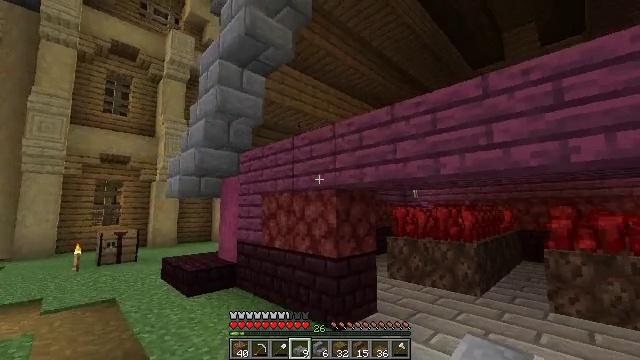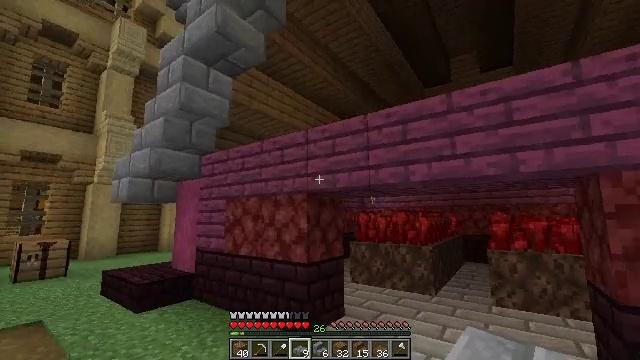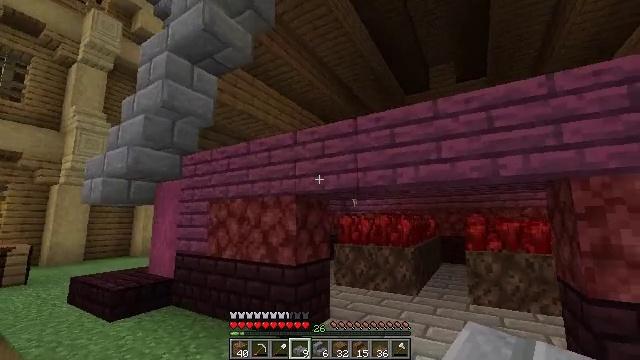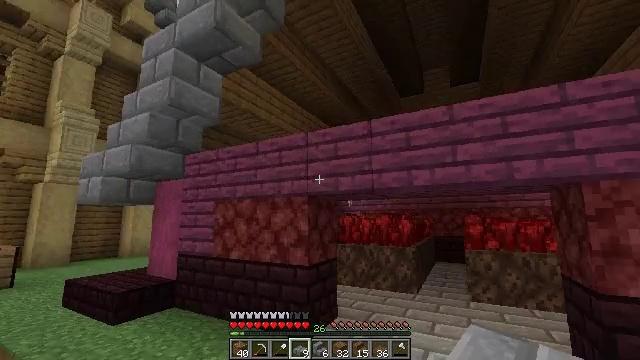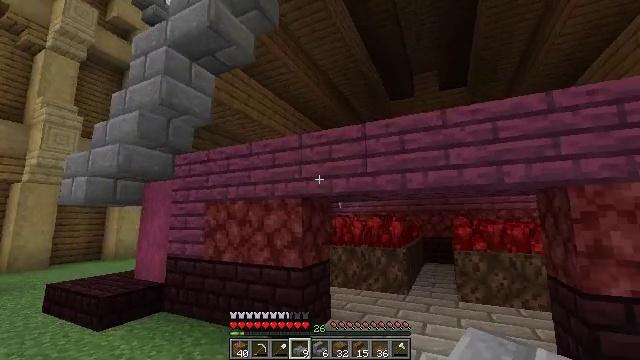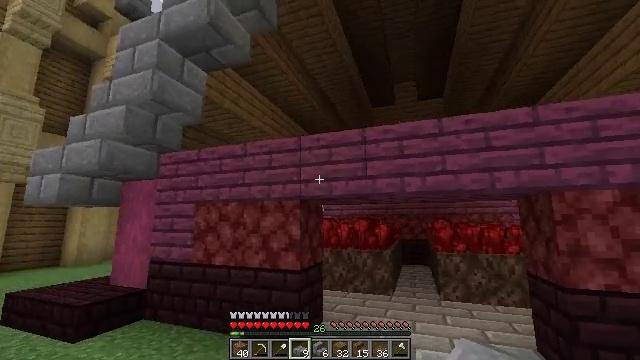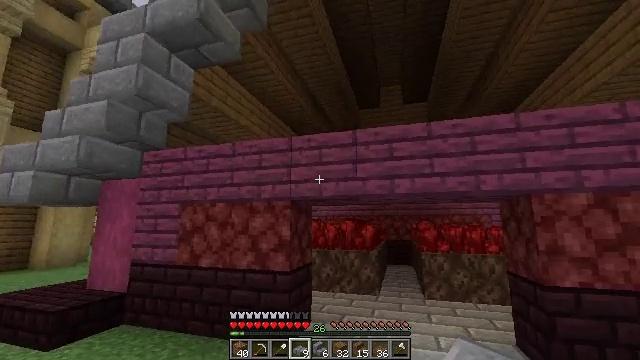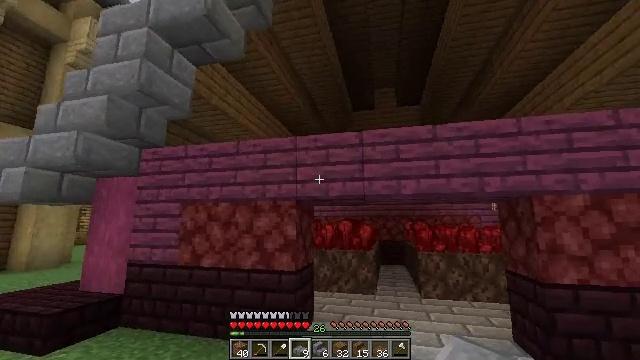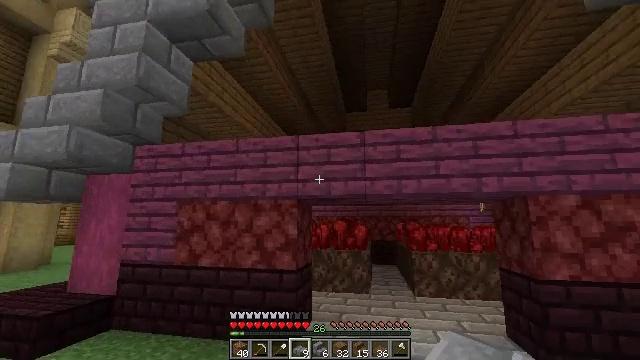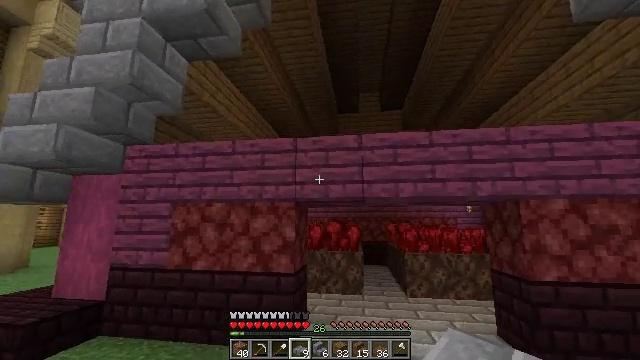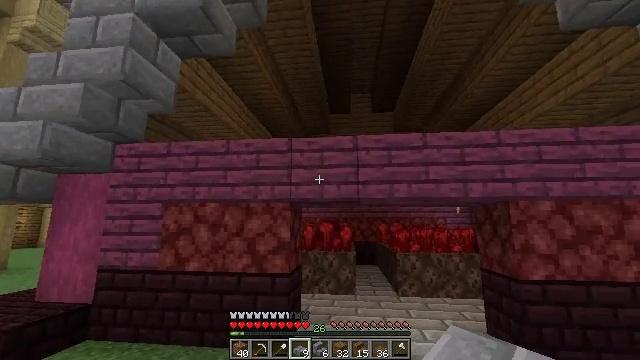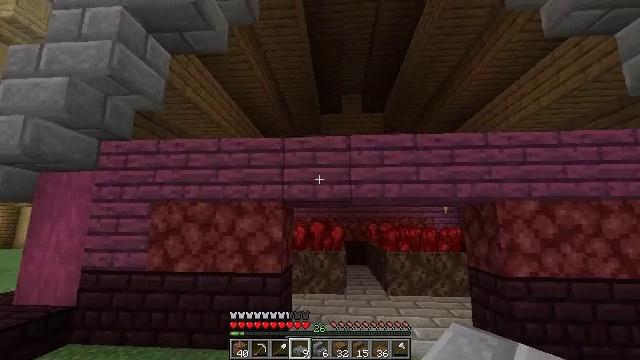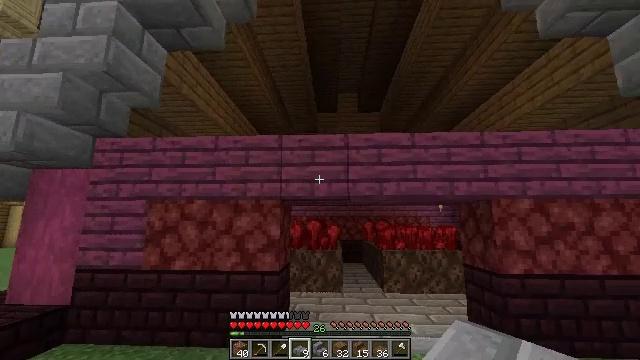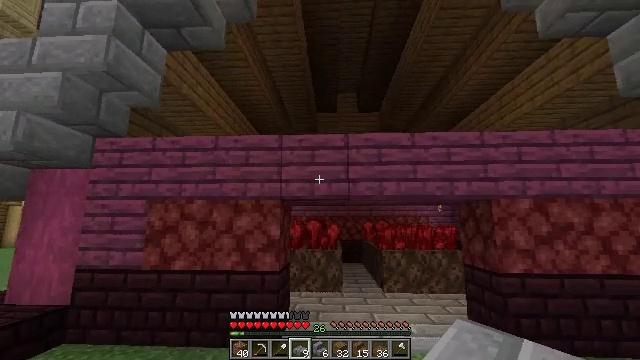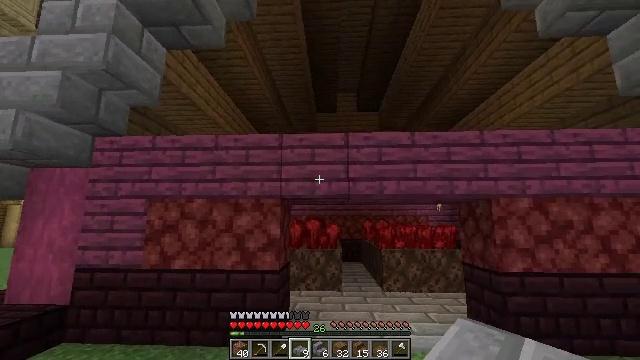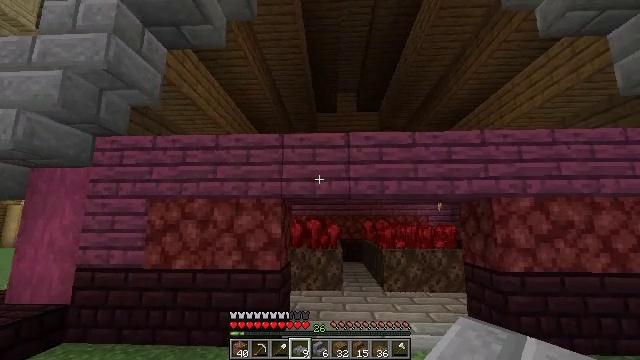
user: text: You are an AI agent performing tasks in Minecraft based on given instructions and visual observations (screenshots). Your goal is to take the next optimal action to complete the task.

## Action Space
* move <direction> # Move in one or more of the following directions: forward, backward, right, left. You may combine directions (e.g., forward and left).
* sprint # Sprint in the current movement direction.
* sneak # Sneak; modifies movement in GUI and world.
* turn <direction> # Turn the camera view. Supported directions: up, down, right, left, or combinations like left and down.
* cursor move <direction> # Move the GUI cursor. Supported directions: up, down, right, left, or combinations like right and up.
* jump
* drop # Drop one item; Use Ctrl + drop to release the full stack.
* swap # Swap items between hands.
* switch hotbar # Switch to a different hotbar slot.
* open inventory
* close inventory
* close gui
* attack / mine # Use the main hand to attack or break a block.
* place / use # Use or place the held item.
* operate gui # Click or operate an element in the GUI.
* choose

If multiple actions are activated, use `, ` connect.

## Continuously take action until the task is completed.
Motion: motion action
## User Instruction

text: Gather crimson planks for building.
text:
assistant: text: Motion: move left, turn right and up
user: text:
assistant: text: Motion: move left, turn right
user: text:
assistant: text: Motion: move left, turn right
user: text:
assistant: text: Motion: move left, turn right
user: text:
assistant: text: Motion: move left, turn right
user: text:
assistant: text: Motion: move left, turn right
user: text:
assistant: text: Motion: move left, turn right
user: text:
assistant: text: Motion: move left, turn right
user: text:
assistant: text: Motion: turn right
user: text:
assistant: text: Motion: turn right
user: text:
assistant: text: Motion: turn right
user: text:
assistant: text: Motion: turn right
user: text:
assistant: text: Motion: no_op
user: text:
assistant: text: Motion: no_op
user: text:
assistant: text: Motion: no_op
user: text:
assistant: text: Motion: no_op
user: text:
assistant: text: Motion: no_op
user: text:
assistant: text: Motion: no_op
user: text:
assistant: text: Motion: no_op
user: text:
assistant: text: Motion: no_op
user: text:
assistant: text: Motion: move forward
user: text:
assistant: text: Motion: move forward
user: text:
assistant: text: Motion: move forward
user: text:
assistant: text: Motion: no_op
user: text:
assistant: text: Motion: no_op
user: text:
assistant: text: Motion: no_op
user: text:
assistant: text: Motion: no_op
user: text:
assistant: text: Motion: no_op
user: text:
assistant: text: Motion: no_op
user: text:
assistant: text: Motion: no_op